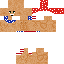
A male skeleton skin with medium skin, wearing ginger bald dressed in a blue hoodie and brown pants, featuring a closed mouth.